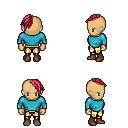
a pixel art fantasy rpg character, female body template, human, tanned skin, teal long-sleeve shirt, gold greaves, ruby red long mohawk hairstyle, brown shoes, four views (front, back, left, right), 2x2 character sprite sheet, small pixel art, hard edges, no anti-aliasing